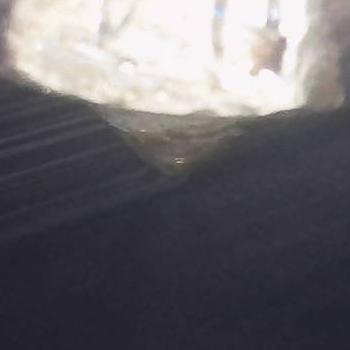
Flow rate: 141%